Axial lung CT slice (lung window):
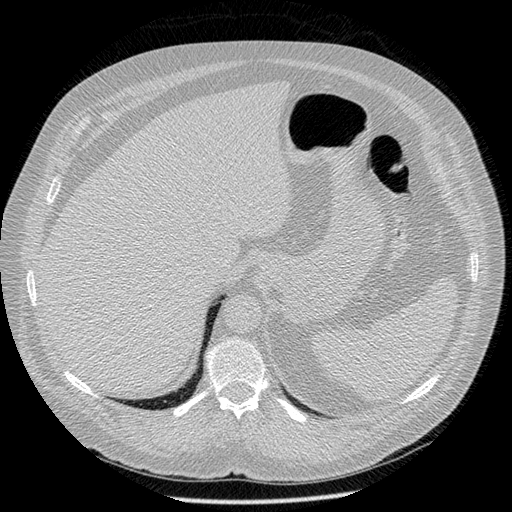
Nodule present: no